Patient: sex M, age 65
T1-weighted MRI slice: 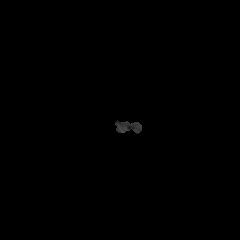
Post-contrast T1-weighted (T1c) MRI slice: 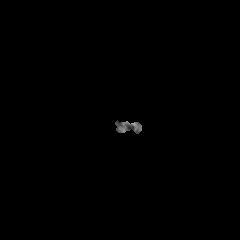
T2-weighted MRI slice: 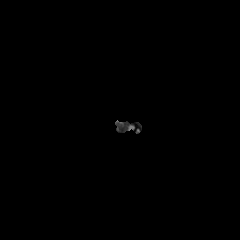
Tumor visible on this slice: no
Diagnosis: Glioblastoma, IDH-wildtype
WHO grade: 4